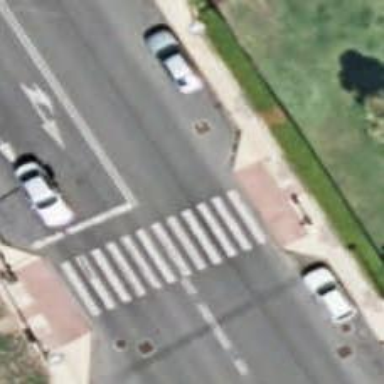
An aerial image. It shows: Road with traffic signals at crossing.